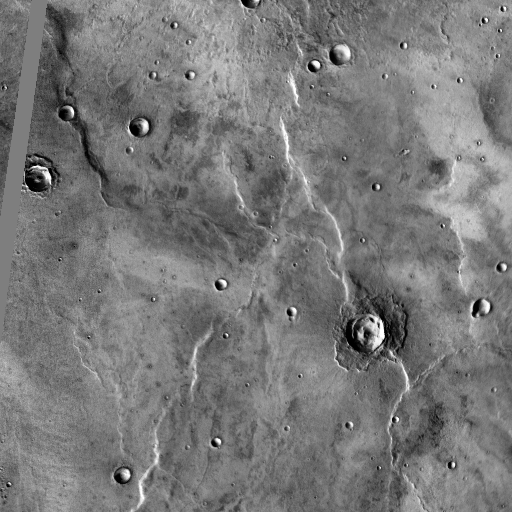
Crater classes present: Background, Other, Layered, Buried, Secondary